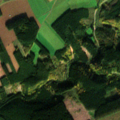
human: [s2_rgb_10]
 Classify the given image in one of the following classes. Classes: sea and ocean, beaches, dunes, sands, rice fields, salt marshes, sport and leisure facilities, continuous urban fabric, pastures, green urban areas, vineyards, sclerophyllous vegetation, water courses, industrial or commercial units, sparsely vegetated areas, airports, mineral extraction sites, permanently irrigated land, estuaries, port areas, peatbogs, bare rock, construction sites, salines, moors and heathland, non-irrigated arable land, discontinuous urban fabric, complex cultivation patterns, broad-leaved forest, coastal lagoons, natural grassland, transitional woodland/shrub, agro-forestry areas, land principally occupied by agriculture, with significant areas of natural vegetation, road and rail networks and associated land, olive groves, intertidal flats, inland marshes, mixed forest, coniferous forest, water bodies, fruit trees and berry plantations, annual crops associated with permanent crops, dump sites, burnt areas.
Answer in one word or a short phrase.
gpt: complex cultivation patterns, coniferous forest, mixed forest, transitional woodland/shrub